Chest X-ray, PA view. Patient: 29 years old, sex F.
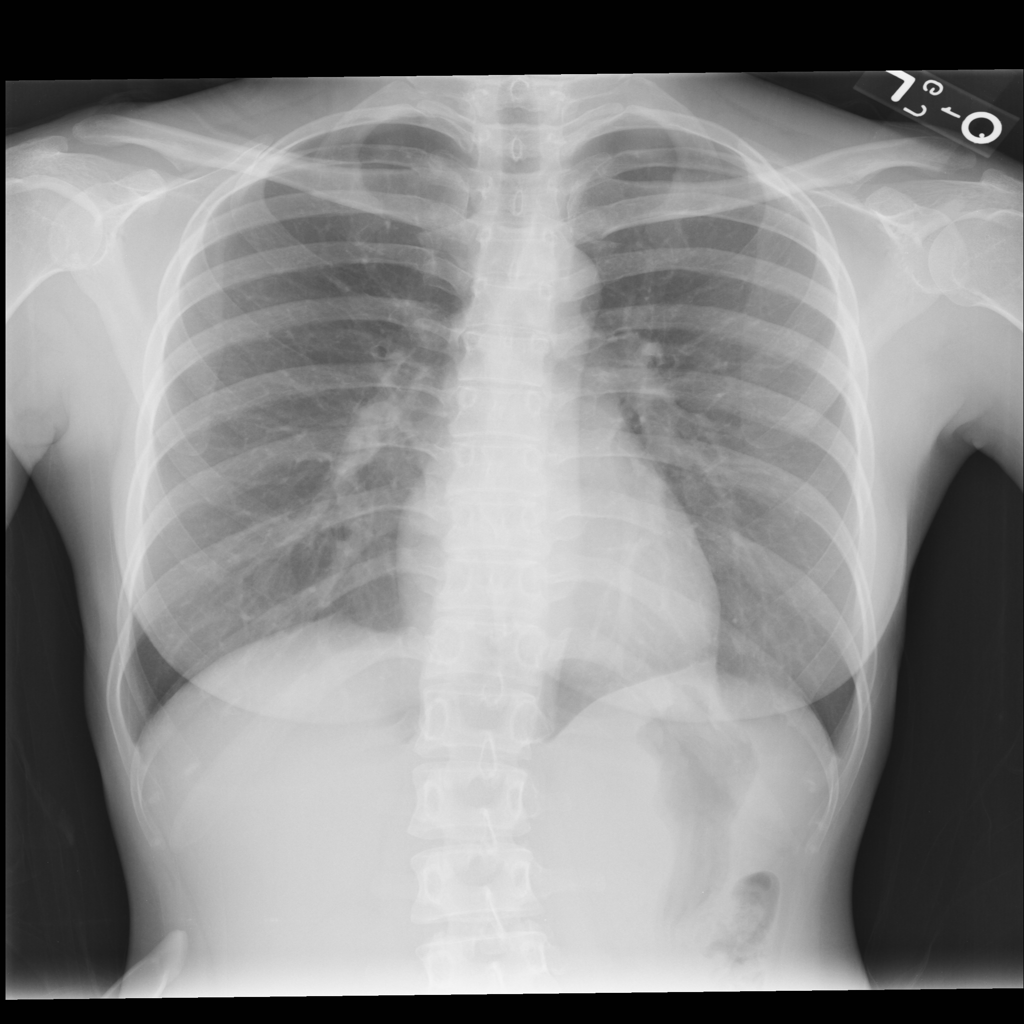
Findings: No Finding